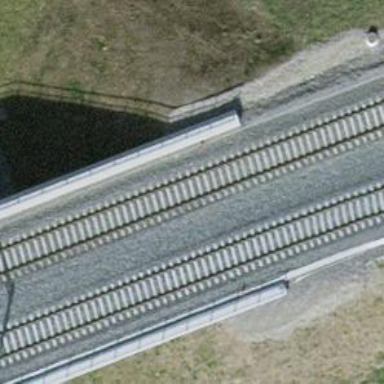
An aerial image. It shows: Single-track railway bridge with electrified contact line.